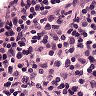
Metastatic tissue present: no